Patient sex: F
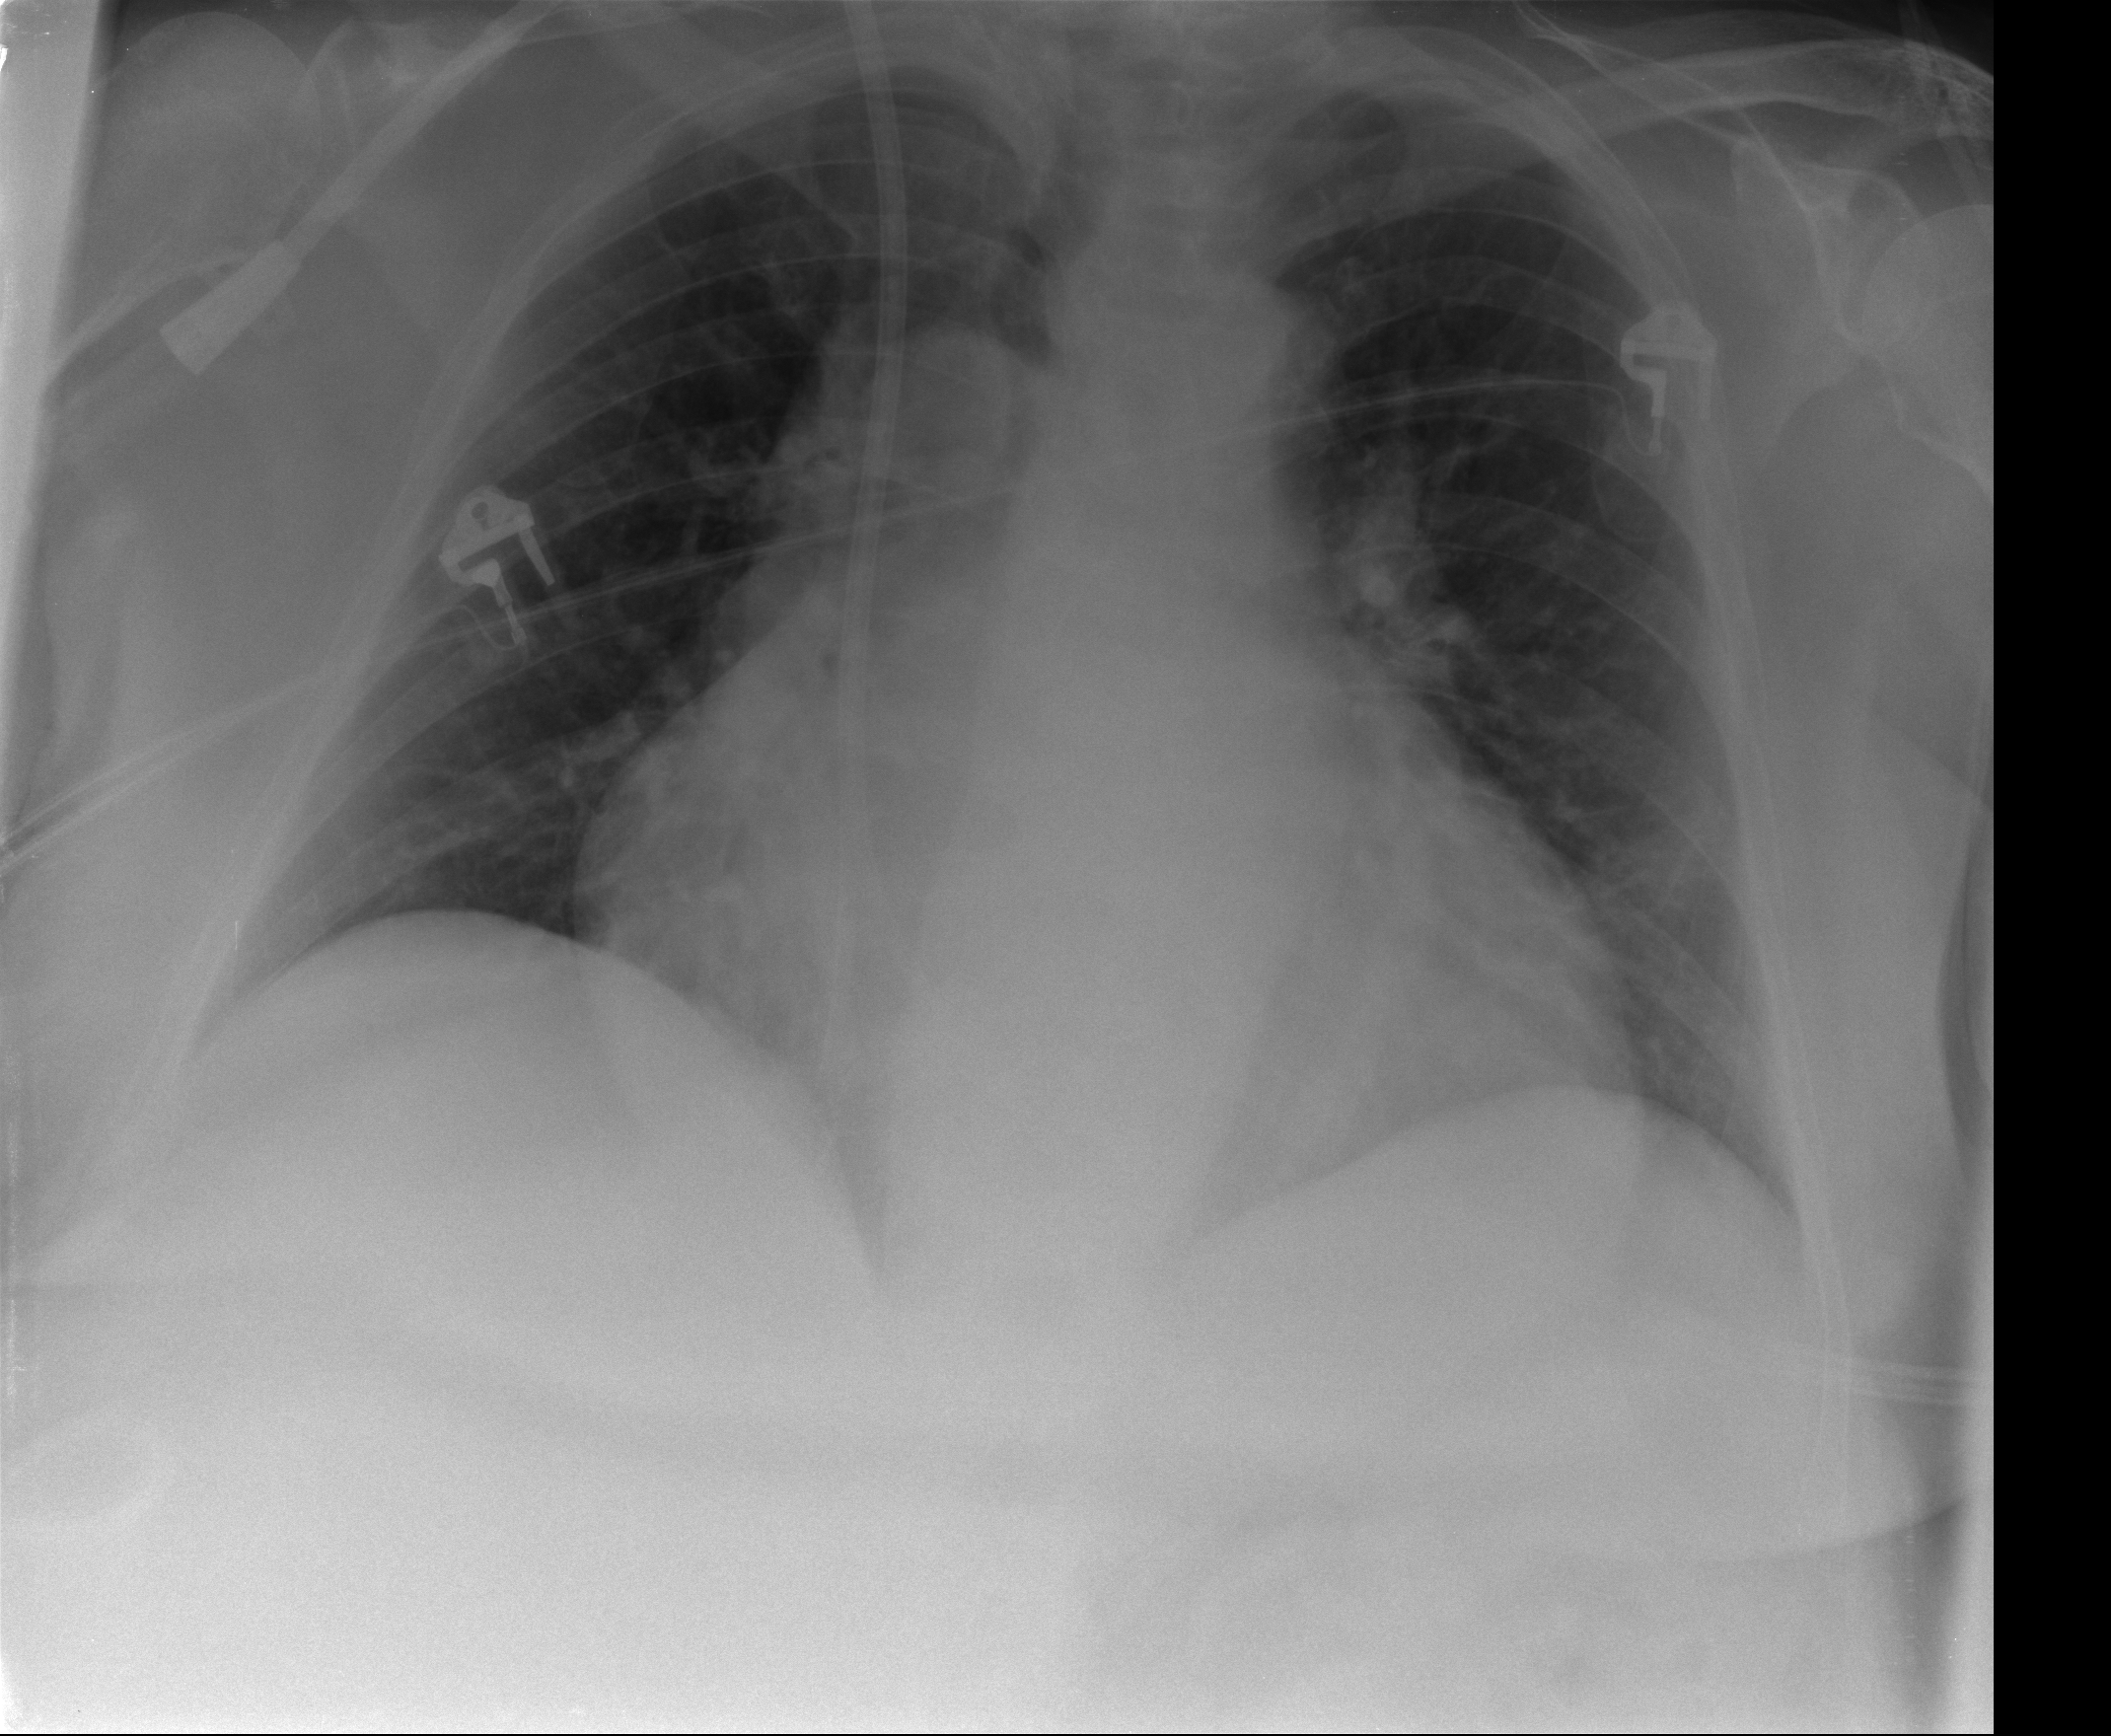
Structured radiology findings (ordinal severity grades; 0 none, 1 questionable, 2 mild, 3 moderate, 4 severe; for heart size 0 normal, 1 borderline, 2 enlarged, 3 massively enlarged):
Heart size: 3
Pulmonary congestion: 2
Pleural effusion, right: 0
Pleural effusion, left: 0
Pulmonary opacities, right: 0
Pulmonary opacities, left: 0
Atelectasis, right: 0
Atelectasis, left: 0